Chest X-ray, PA view. Patient: 44 years old, sex F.
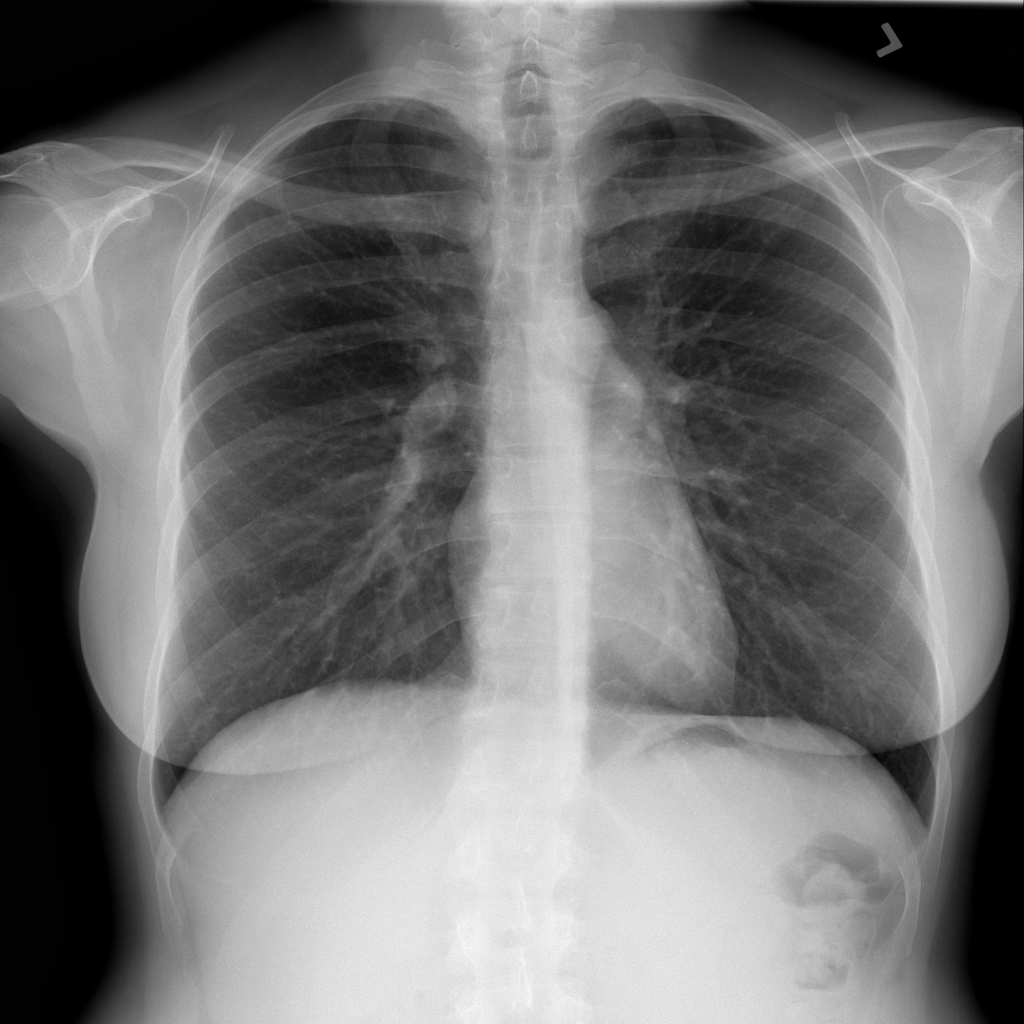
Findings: No Finding